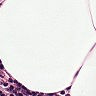
Metastatic tissue present: no